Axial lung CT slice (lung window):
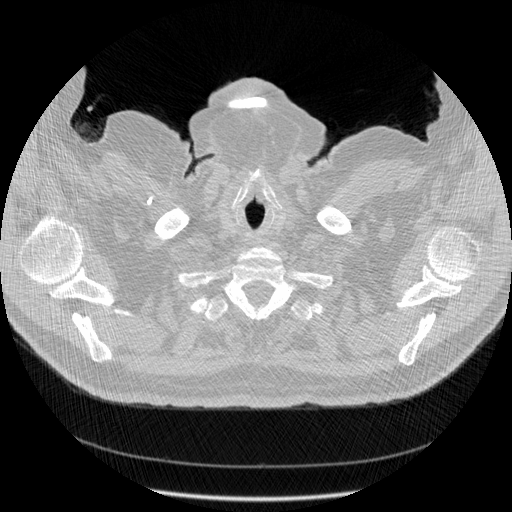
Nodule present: no